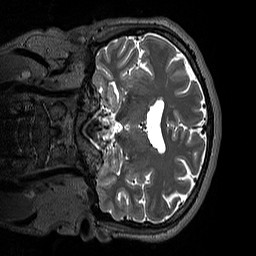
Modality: T2w
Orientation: coronal
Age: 30
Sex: male
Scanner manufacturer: siemens
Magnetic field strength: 3 T
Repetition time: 3.2 s
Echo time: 0.412 s